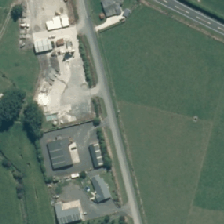
Land cover: urban_build_up